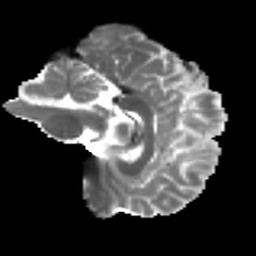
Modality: T2w
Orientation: sagittal
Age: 37
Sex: male
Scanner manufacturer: ge
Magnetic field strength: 3 T
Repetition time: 7.8 s
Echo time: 0.0609 s